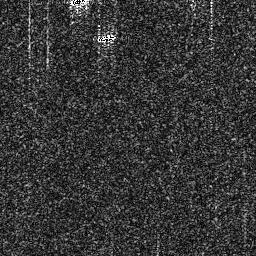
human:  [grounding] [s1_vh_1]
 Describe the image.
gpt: In the satellite image, there is  <ref>1 small ship </ref> <box>[[36, 12, 45, 16, 0]]</box> located at top.